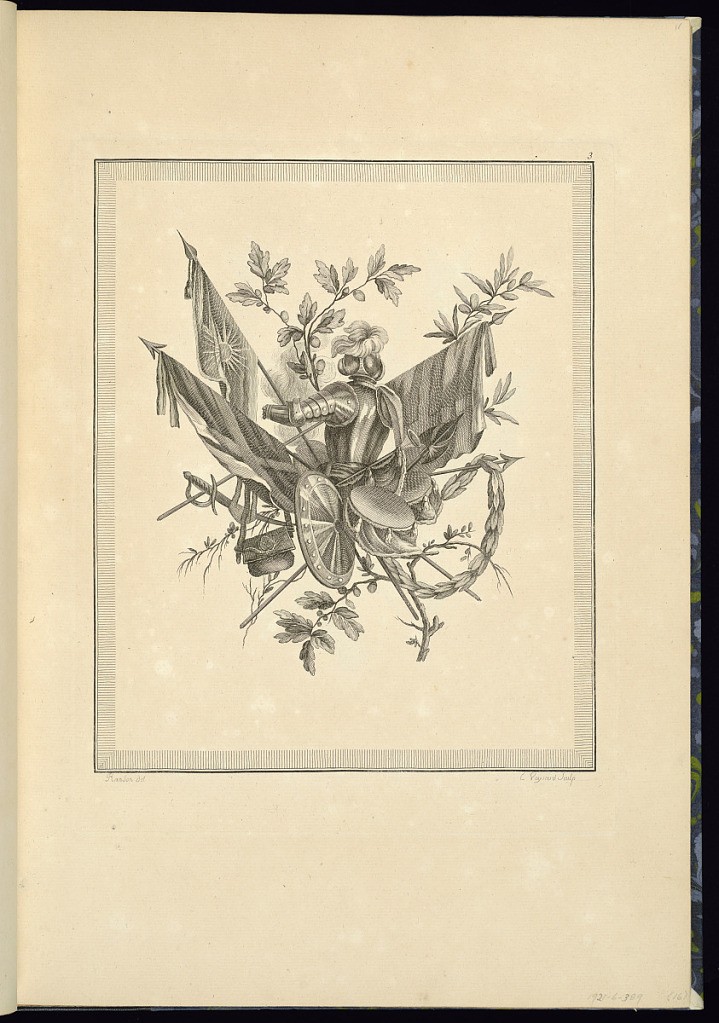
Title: Trophy Design
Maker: Pierre Ranson, French, 1736–1786
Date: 1778
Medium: Etching on laid paper
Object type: Print
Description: Military trophy design incorporating a festoon of leaves, foliate branches, armor, weapons, drums, a shield, sword, spears, and flags. The plate is numbered and signed.